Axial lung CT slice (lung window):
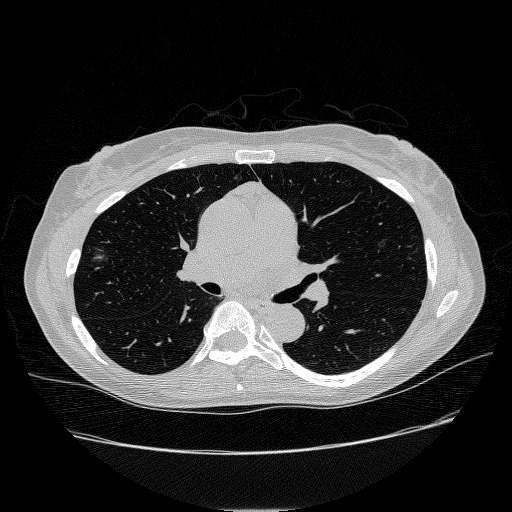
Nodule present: yes
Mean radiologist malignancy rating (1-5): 3.5